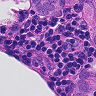
Metastatic tissue present: yes